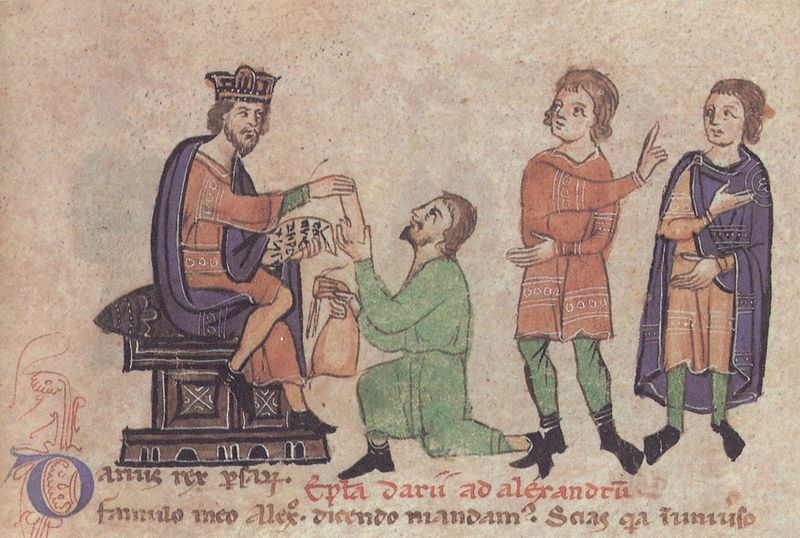
Titel: Alexanderroman
Institution: Leipzig, Stadtbibliothek
Schlagwörter: blau, hand, umhang, grün, finger, männer, rot, bart, mantel, krone, sack, schrift, schuhe, könig, zeigen, initiale, beutel, ritter, lehen, buchmalerei